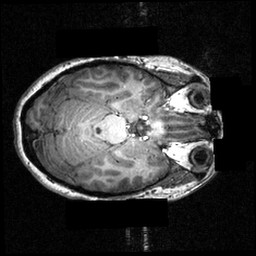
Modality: T1w
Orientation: axial
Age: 22
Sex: female
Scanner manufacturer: siemens
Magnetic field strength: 3.951 T
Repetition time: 1.5 s
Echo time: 0.00335 s